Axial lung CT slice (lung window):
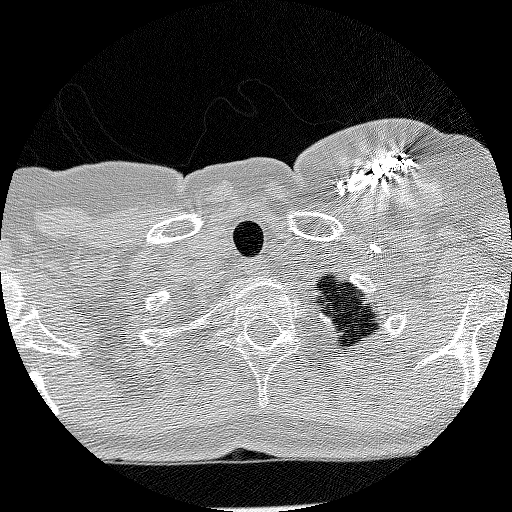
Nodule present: no